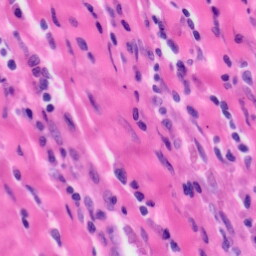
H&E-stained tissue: Tonsil